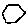
Label: hexagon